Brain MRI, t2w sequence, axial 2D slice.
Patient: age 33, sex F, weight 95 kg, height 1.95 m
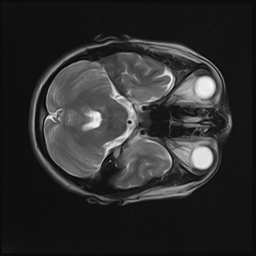